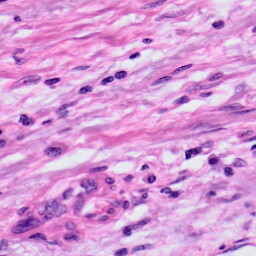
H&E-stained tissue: Skin